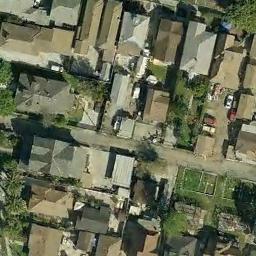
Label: dense_residential